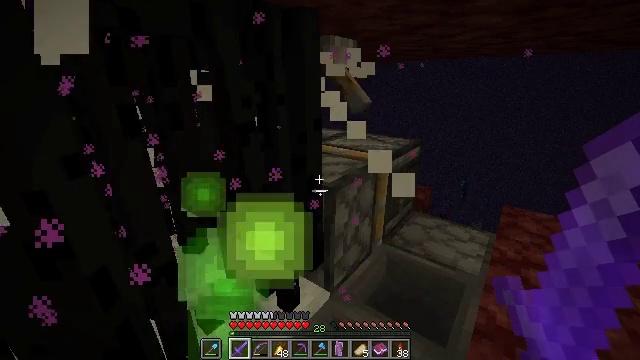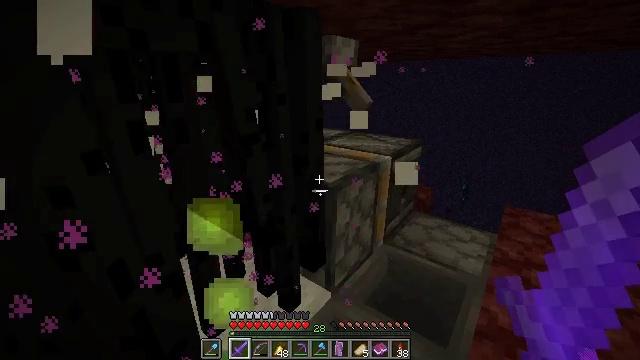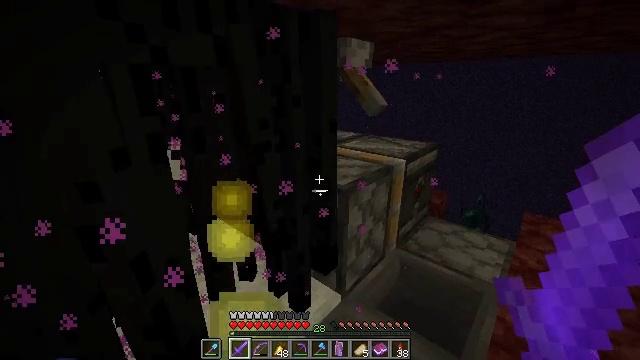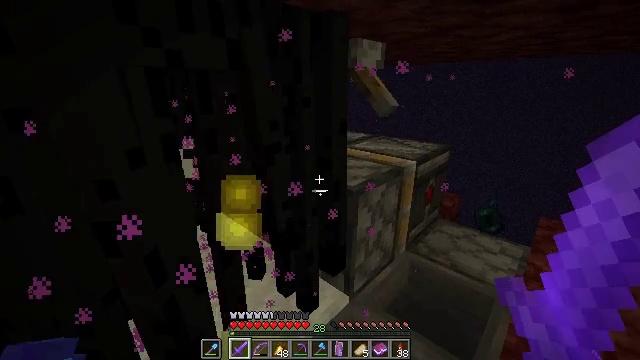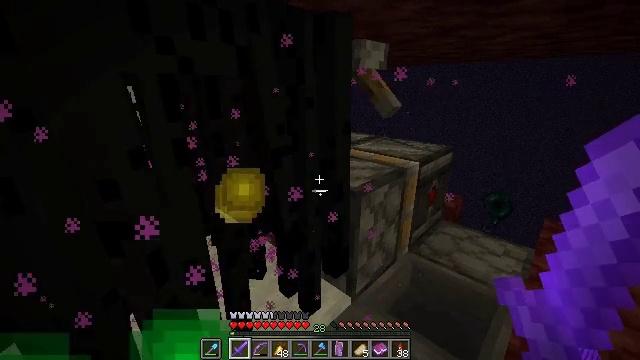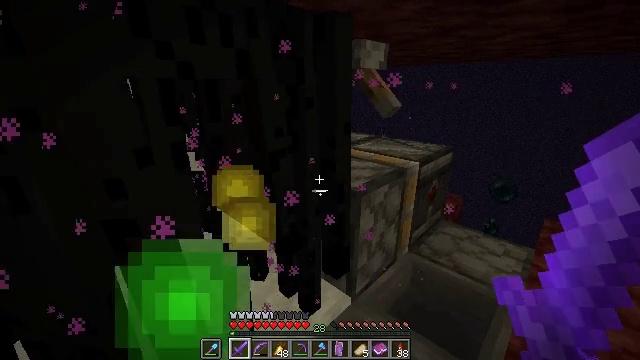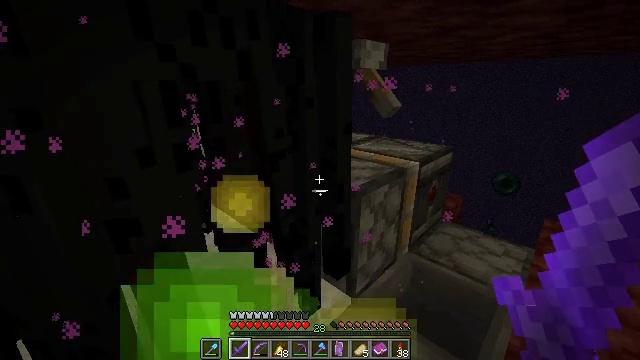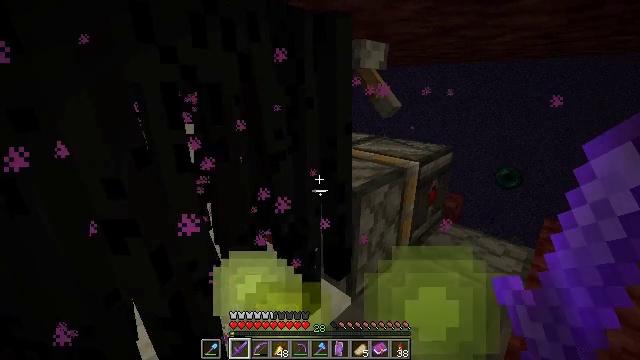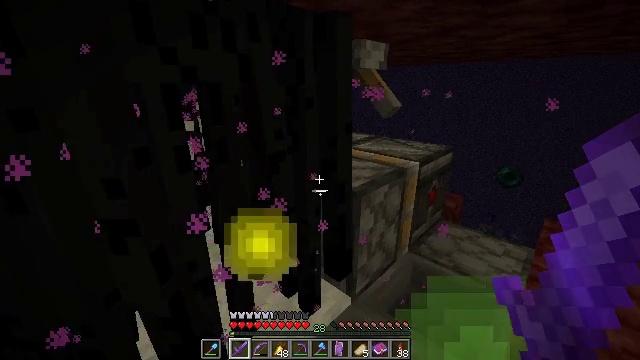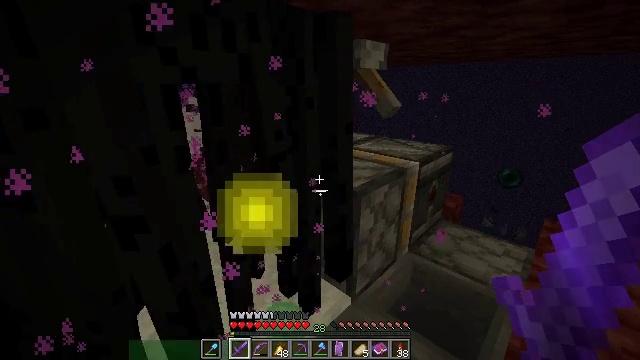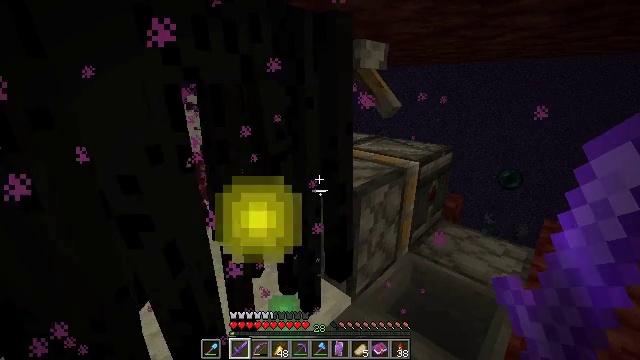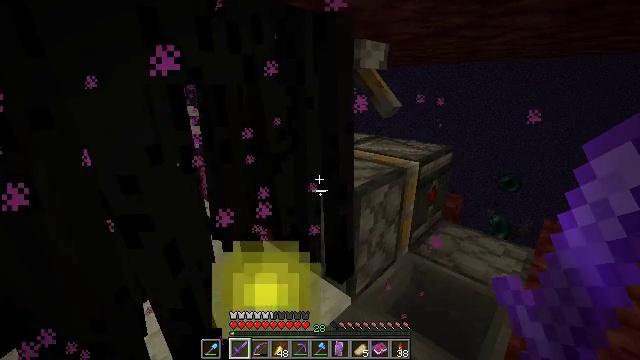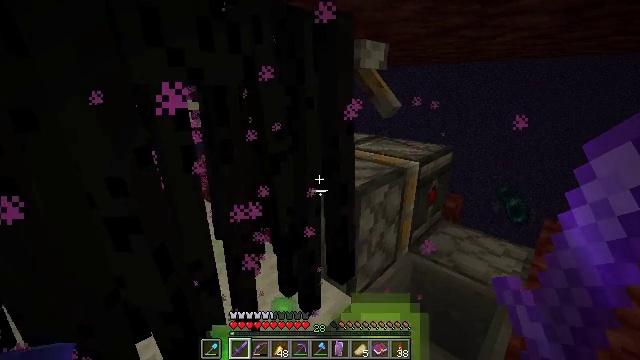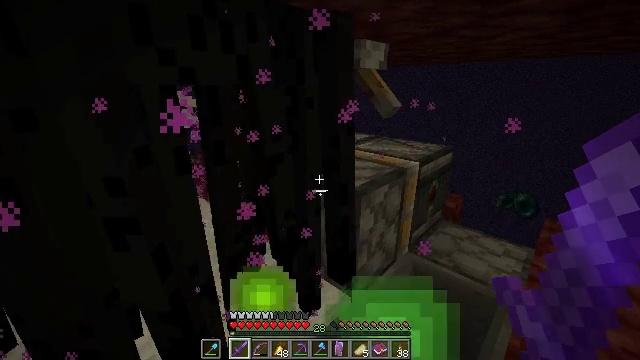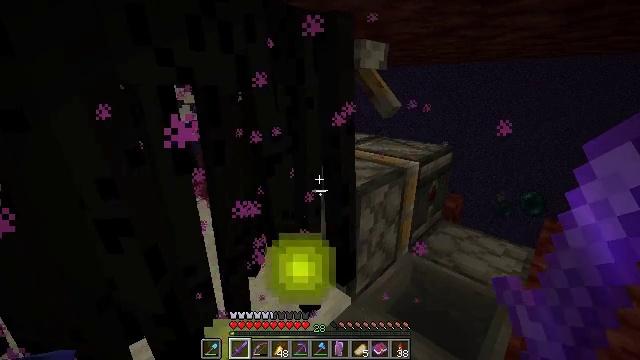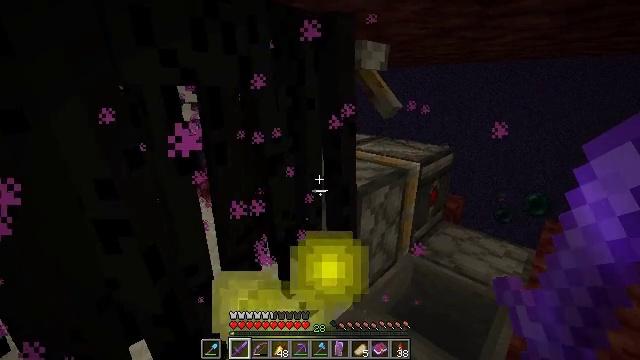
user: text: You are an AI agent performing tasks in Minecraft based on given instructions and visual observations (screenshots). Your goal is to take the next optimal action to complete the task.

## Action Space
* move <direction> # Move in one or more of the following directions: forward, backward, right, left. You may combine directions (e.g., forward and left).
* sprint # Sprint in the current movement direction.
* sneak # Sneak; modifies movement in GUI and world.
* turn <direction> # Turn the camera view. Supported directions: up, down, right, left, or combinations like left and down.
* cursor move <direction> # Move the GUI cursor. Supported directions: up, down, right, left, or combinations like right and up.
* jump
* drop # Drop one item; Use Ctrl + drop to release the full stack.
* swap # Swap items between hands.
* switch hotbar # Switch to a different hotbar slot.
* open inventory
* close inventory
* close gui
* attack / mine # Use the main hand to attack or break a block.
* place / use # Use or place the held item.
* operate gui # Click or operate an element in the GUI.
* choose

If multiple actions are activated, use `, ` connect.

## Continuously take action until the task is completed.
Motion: motion action
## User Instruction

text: Kill an enderman.
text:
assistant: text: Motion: no_op
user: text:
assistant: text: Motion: turn left
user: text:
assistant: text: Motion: turn left
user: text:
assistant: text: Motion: no_op
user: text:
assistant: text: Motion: no_op
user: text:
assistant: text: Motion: no_op
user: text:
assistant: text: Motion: no_op
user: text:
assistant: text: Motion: no_op
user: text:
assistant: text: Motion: no_op
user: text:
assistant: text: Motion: no_op
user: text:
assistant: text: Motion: no_op
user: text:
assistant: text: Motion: no_op
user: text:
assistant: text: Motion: no_op
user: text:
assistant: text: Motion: no_op
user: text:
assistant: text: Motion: no_op
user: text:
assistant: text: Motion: turn left and up
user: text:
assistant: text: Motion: turn left and up
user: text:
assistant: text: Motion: turn left and up
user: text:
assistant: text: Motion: turn left and up
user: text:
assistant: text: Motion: turn left and up
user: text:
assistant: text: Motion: no_op
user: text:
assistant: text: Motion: no_op
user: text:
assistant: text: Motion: no_op
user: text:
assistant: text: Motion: no_op
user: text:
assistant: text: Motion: turn right
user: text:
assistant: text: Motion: turn right
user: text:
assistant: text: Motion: turn right
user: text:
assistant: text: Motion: turn right
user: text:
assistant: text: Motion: no_op
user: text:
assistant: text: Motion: no_op